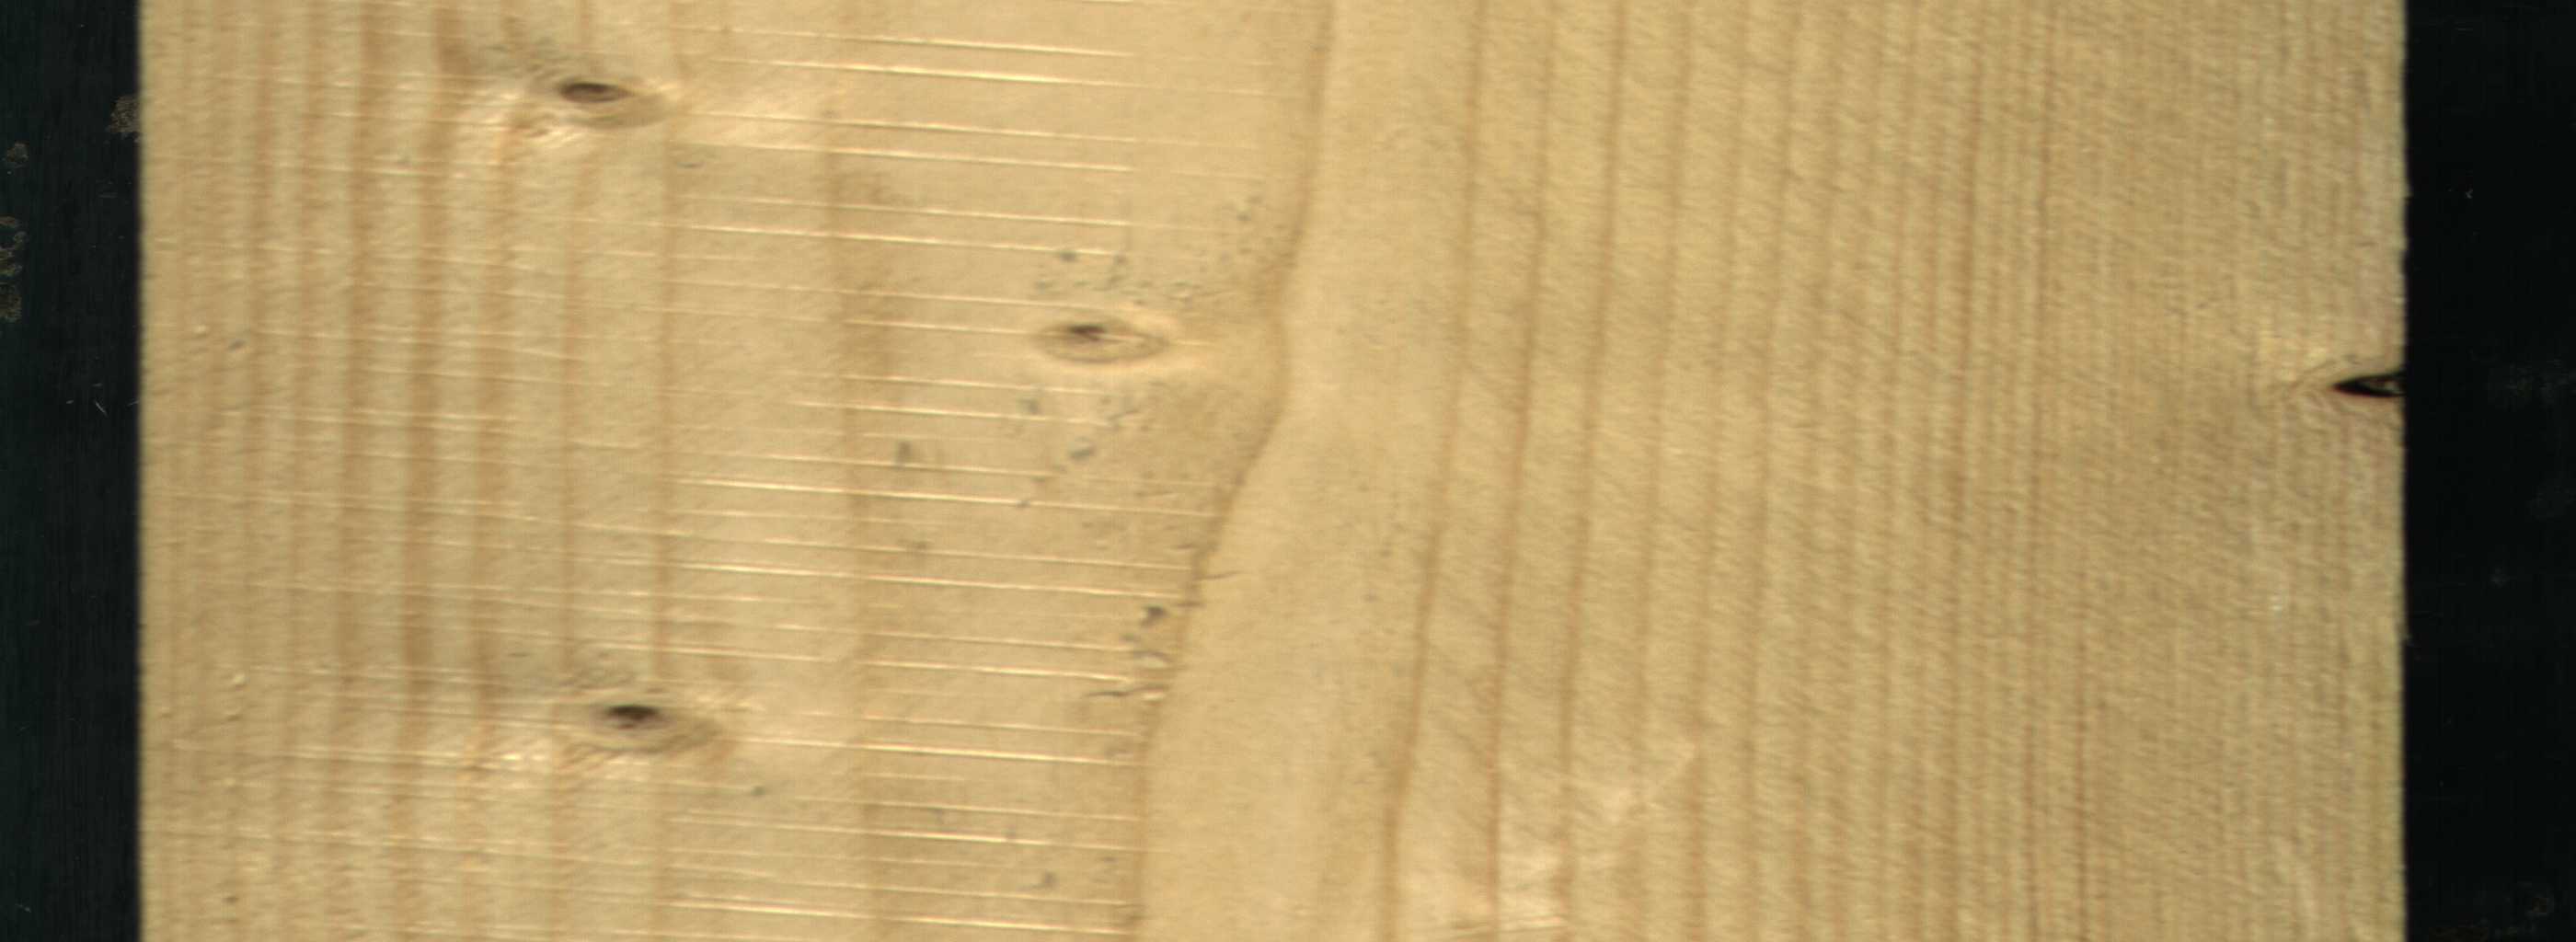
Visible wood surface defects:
Knot_missing
Dead_Knot
Live_Knot
Live_Knot